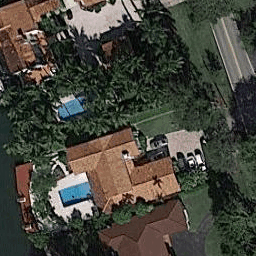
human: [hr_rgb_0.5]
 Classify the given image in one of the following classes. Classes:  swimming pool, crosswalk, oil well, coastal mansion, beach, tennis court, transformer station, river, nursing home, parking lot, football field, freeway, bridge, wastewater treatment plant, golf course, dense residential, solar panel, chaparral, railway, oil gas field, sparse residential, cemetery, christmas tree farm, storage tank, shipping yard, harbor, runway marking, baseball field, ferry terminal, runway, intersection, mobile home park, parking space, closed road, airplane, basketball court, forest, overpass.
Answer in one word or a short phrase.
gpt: coastal mansion